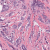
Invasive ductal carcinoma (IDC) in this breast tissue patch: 1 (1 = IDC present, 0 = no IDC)